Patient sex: F
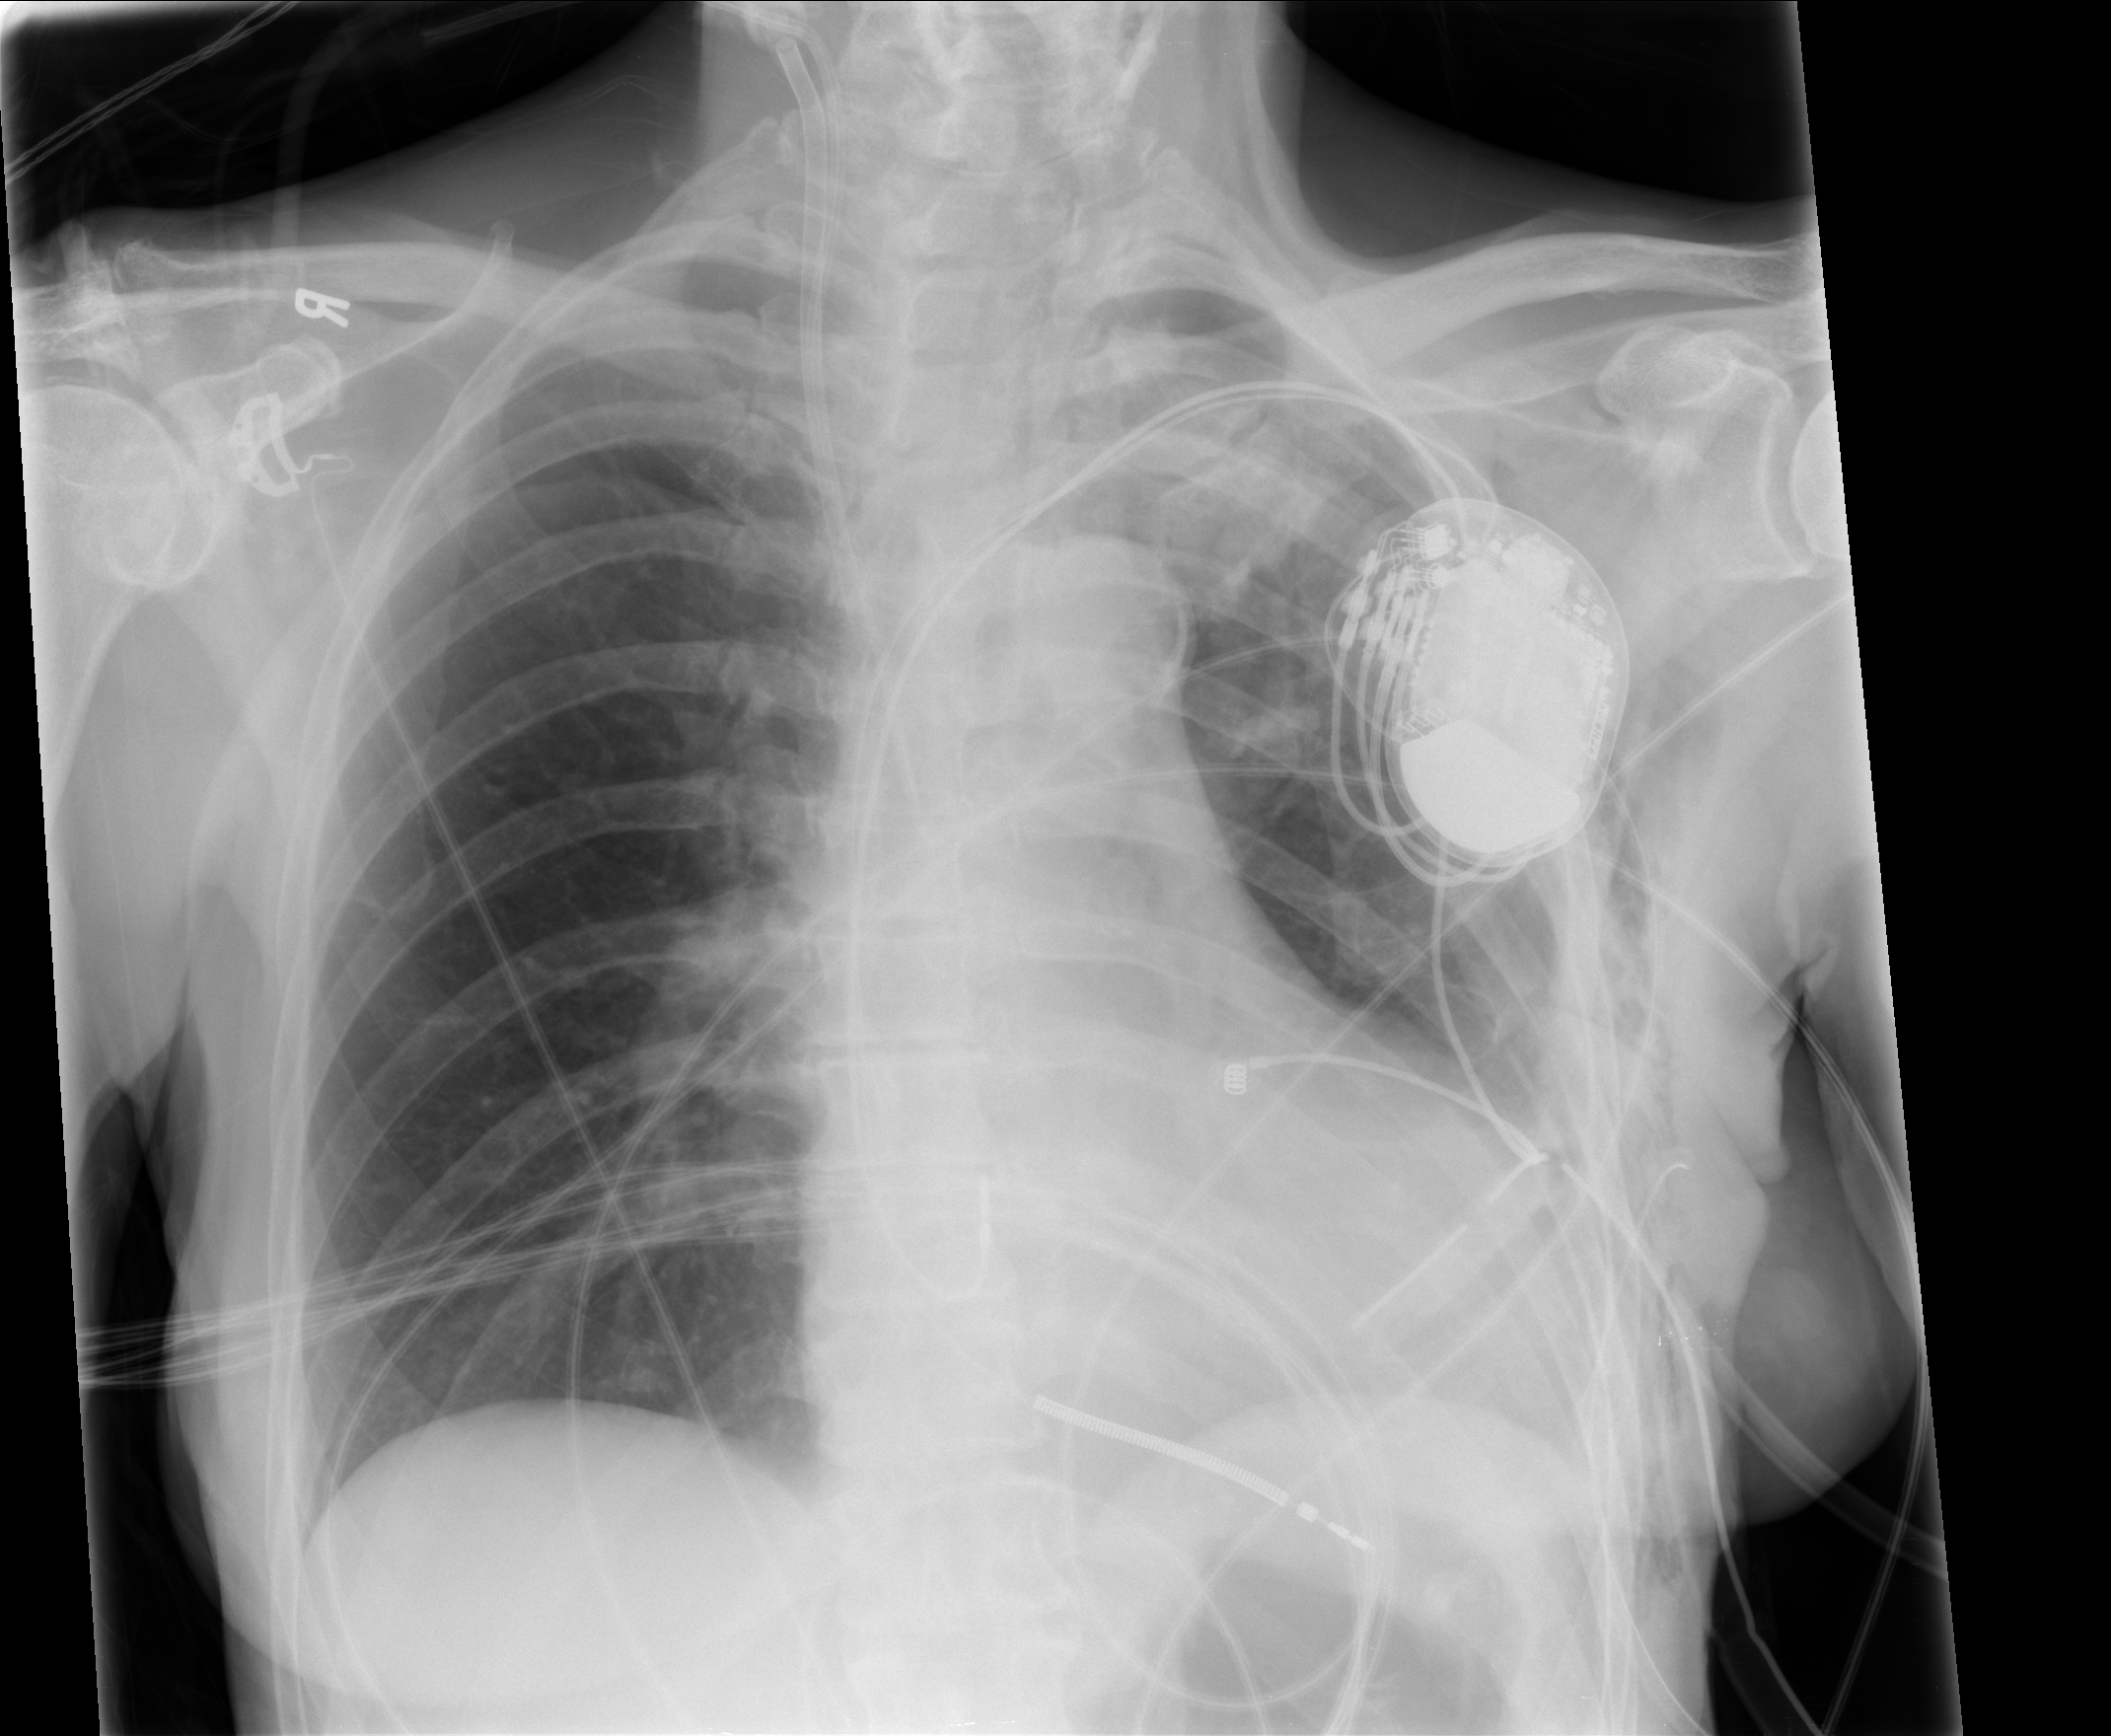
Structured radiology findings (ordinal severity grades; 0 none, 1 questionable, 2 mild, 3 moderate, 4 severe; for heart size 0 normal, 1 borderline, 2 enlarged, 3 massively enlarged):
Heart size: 1
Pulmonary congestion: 1
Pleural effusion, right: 0
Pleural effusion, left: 2
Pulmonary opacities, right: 0
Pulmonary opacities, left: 1
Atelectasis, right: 0
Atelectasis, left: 2